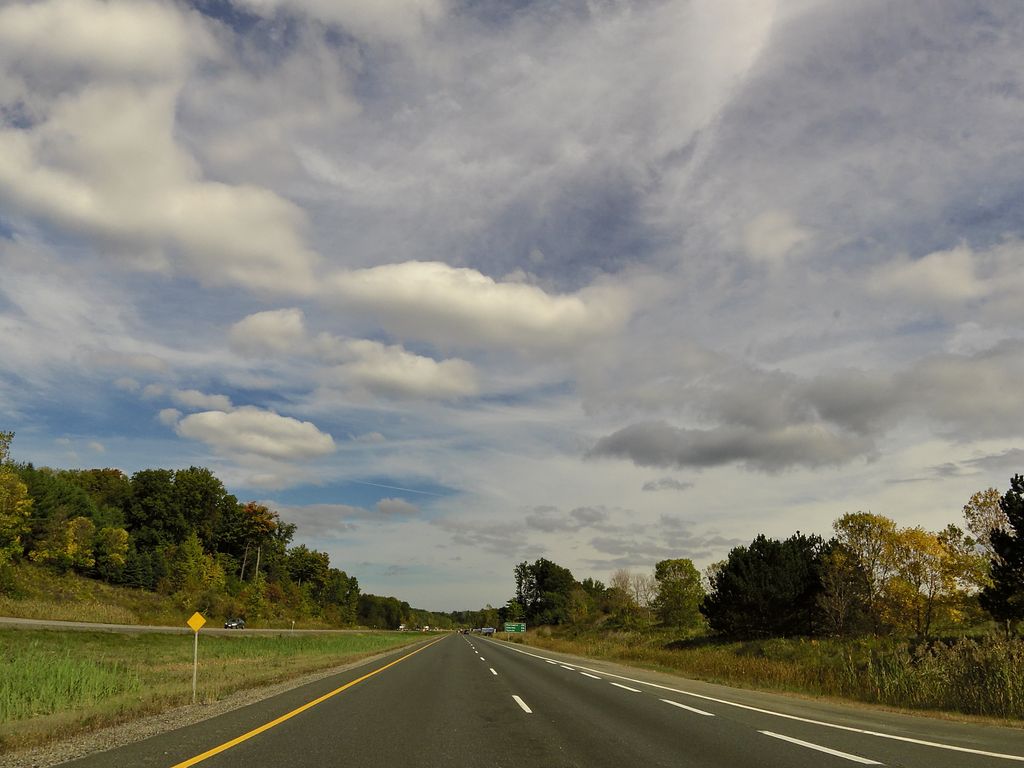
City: hamilton